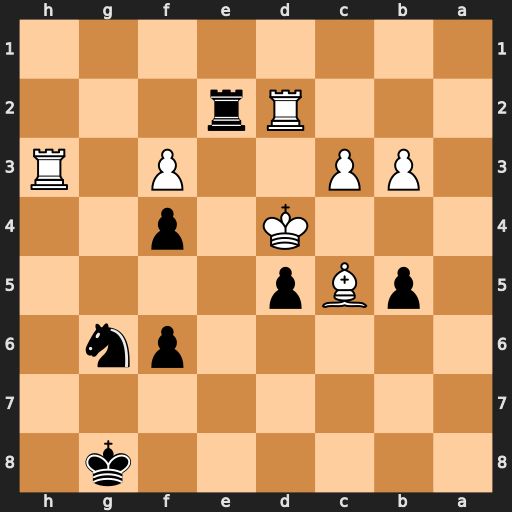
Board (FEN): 6k1/8/5pn1/1pBp4/3K1p2/1PP2P1R/3Rr3/8
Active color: b
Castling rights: -
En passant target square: -
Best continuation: Rxd2#